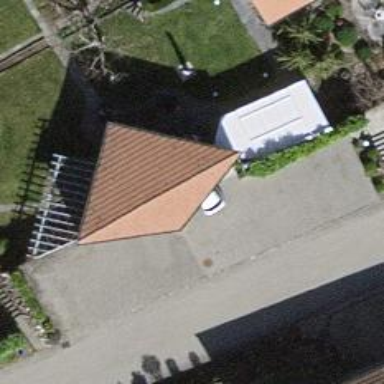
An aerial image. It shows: Building with ridge on the roof.